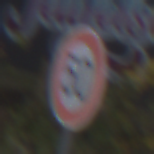
Verkehrszeichen: Geschwindigkeit50
Umgebung: Outdoor, Urban
Tageszeit: MorningAfternoon
Wetter: PartlyCloudy
Licht: Natural
Jahreszeit: NotSpecified
Kontrast: LowContrast